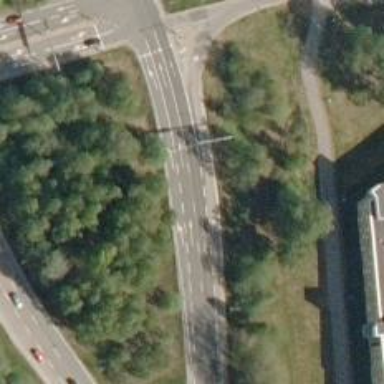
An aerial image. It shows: Motorway junction.